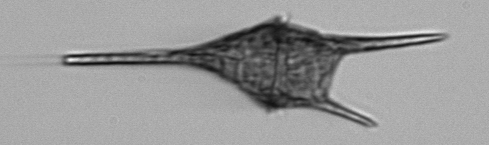
Label: Tripos_lineatus